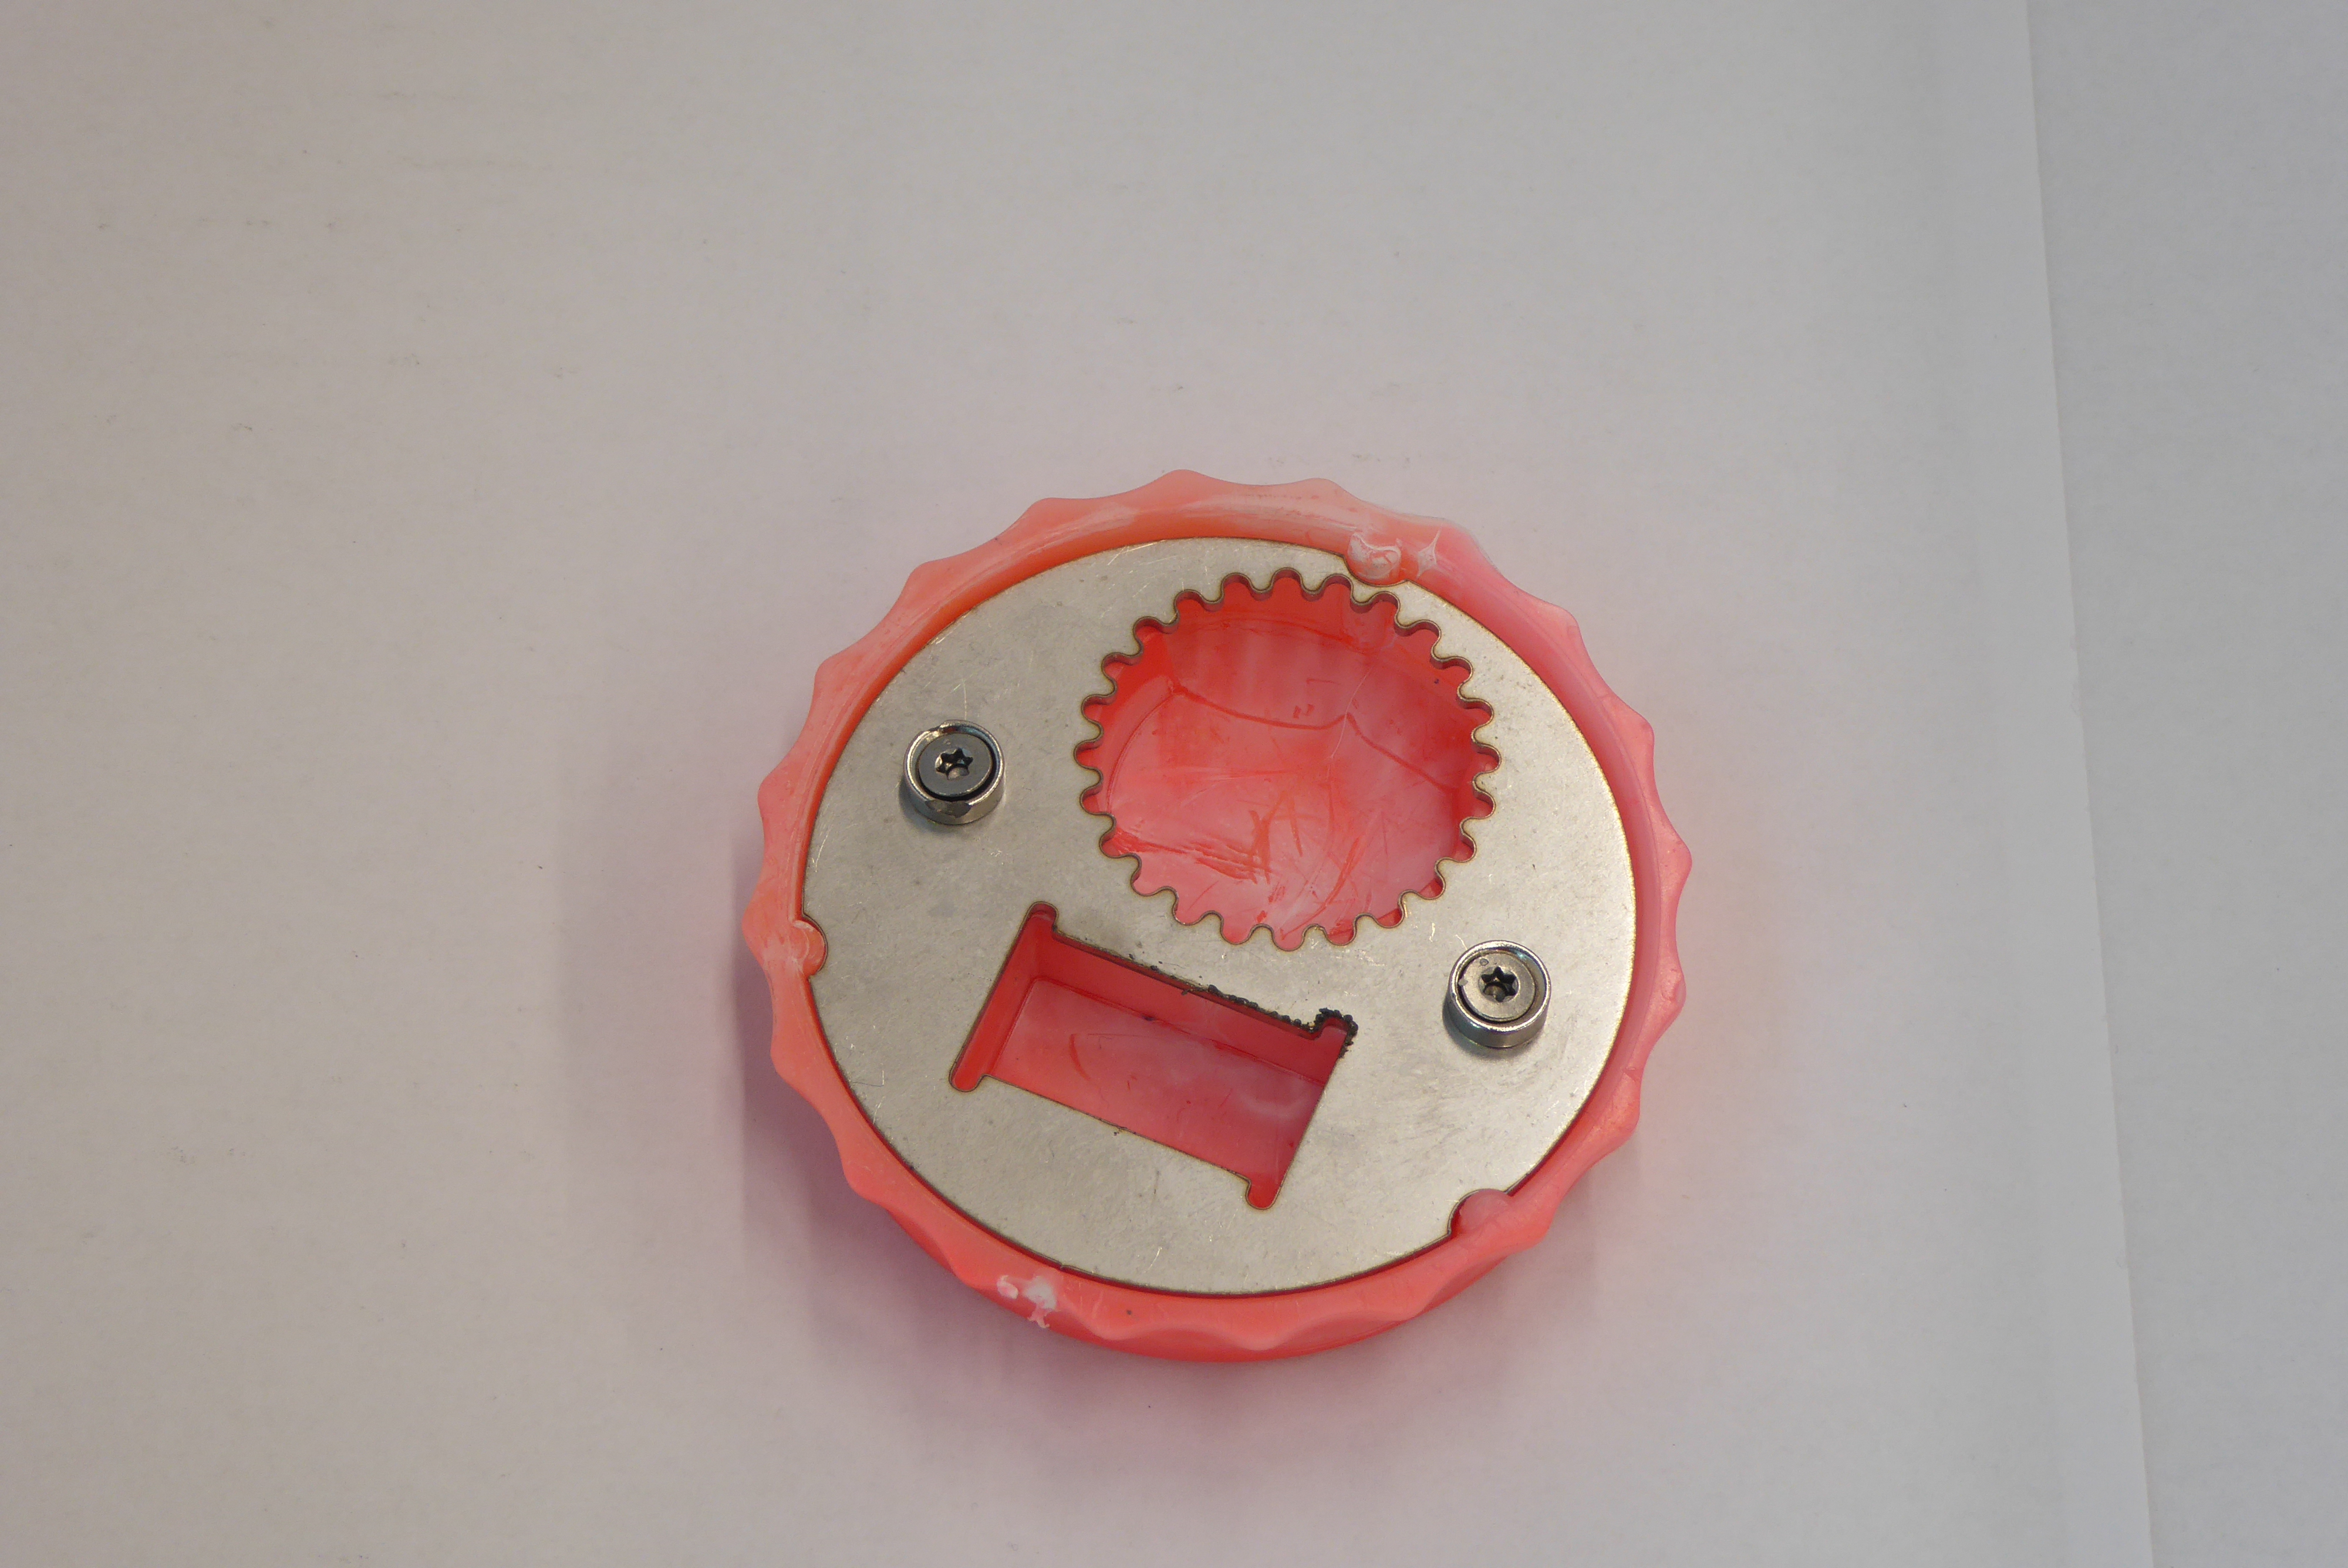
Label: Bottle Opener